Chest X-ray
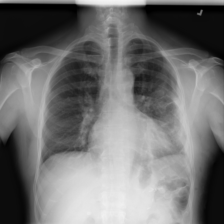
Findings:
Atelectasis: negative
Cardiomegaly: negative
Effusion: negative
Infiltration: negative
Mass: negative
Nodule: negative
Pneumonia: negative
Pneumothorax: negative
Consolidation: negative
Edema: negative
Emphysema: negative
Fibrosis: negative
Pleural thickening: negative
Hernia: negative